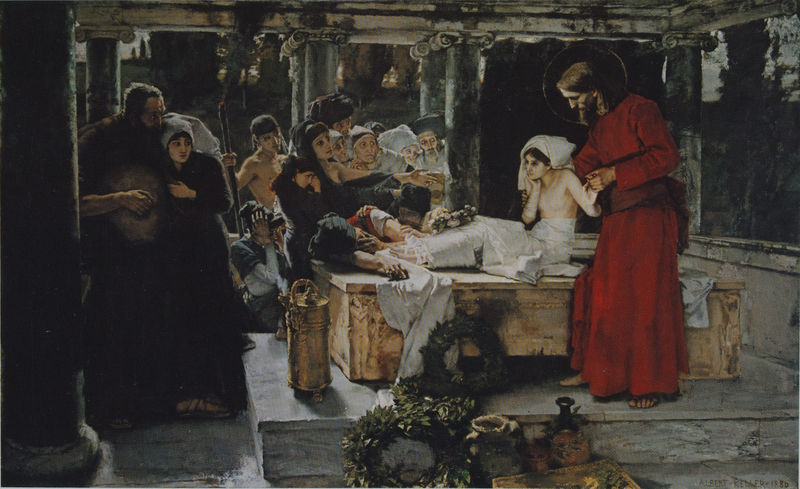
Titel: Die Erweckung der Tochter des Jairus
Künstler: Albert von Keller
Standort: München
Institution: Neue Pinakothek
Schlagwörter: blätter, dunkel, gemälde, hand, haut, mann, nackt, schatten, weiß, frauen, grün, landschaft, menschen, mädchen, sitzen, blumen, braun, brust, busen, finger, frau, grau, holz, kleid, licht, marmor, männer, nacht, raum, schwarz, szene, säule, säulen, zimmer, gürtel, haus, rot, schleier, tuch, leute, malerei, menge, symbolismus, versammlung, alt, bart, flasche, flaschen, gesichter, jung, alte, arm, bibel, historie, mensch, stein, tod, tot, toter, trauer, bild, hände, innenraum, schauen, signatur, öl, rauch, gewand, mantel, tücher, eltern, kind, mutter, paar, vater, publikum, garten, krug, umarmung, liegen, naturalismus, zuschauer, angst, beobachter, treppe, witwe, kopftuch, bett, stufe, stufen, sandalen, laken, podest, junge, liegend, oberkörper, freude, zusehen, barfuss, keller, kolonnade, antike, knabe, krank, lepra, scheune, gefäss, kloster, nakt, weinen, tote, furcht, nonne, gestik, hauben, kranz, lorbeer, lorbeerkranz, festmahl, gefässe, sterbende, schaulustige, altar, kapitell, liege, schein, verzweiflung, jüngling, heiligenschein, leben, sarg, efeu, krüge, leintuch, nimbus, bahre, christus, grab, jesus, jesus christus, leichentuch, leichnam, sterben, totenbett, kranker, ionisch, hilfe, krankheit, schmerz, kopftücher, priester, ehrfurcht, bettler, heiliger, tempel, kränze, hoffnung, zuschauen, neugier, heilig, maria, heilung, kranke, aufgebahrt, jesu, fackel, spiralen, auferstehung, retten, rettung, aureole, gesund, säulenhalle, fraune, unschuld, lorbeerkränze, sarkophag, grabkammer, hospital, ikonographie, christ, wunder, helfer, albert, albert keller, auferweckung, erfurch, erschöpfung, heilen, heiler, krankenheilung, lazarus, letzte ölung, morgendämmerung, steinstufe, totentuch, uhde, wiederbelebung, wunderheilung, wundersame genesung, wundertat, geand, aufbahrung, erweckung, heilligenschein, patient, fürchten, gaffen, gaffer, totenerweckung, erwecken, tempfel, hilung, fürchtensäulen, geheilt, die heilung, die auferstehung, die heilung des mädchens, spielazarus